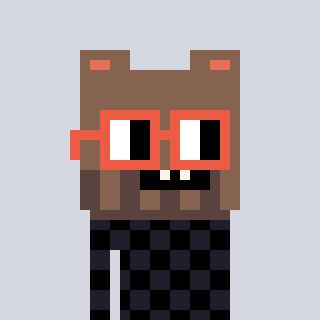
a pixel art character with square orange glasses, a bear-shaped head and a grayscale-colored body on a cool background